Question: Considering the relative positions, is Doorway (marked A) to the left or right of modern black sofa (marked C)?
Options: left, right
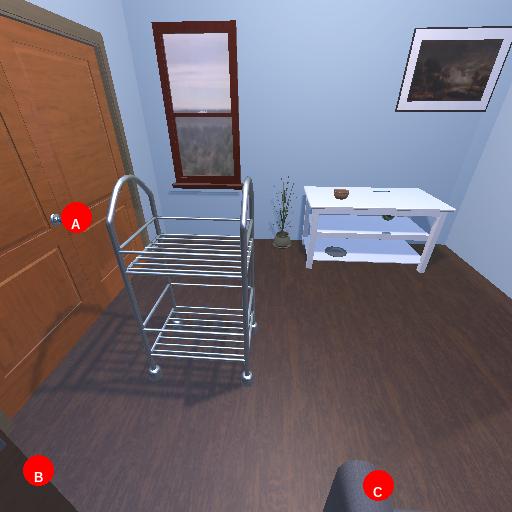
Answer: left